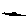
Label: car